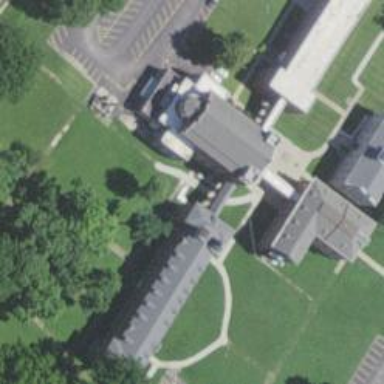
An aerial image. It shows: College building with hipped roof shape.